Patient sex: M
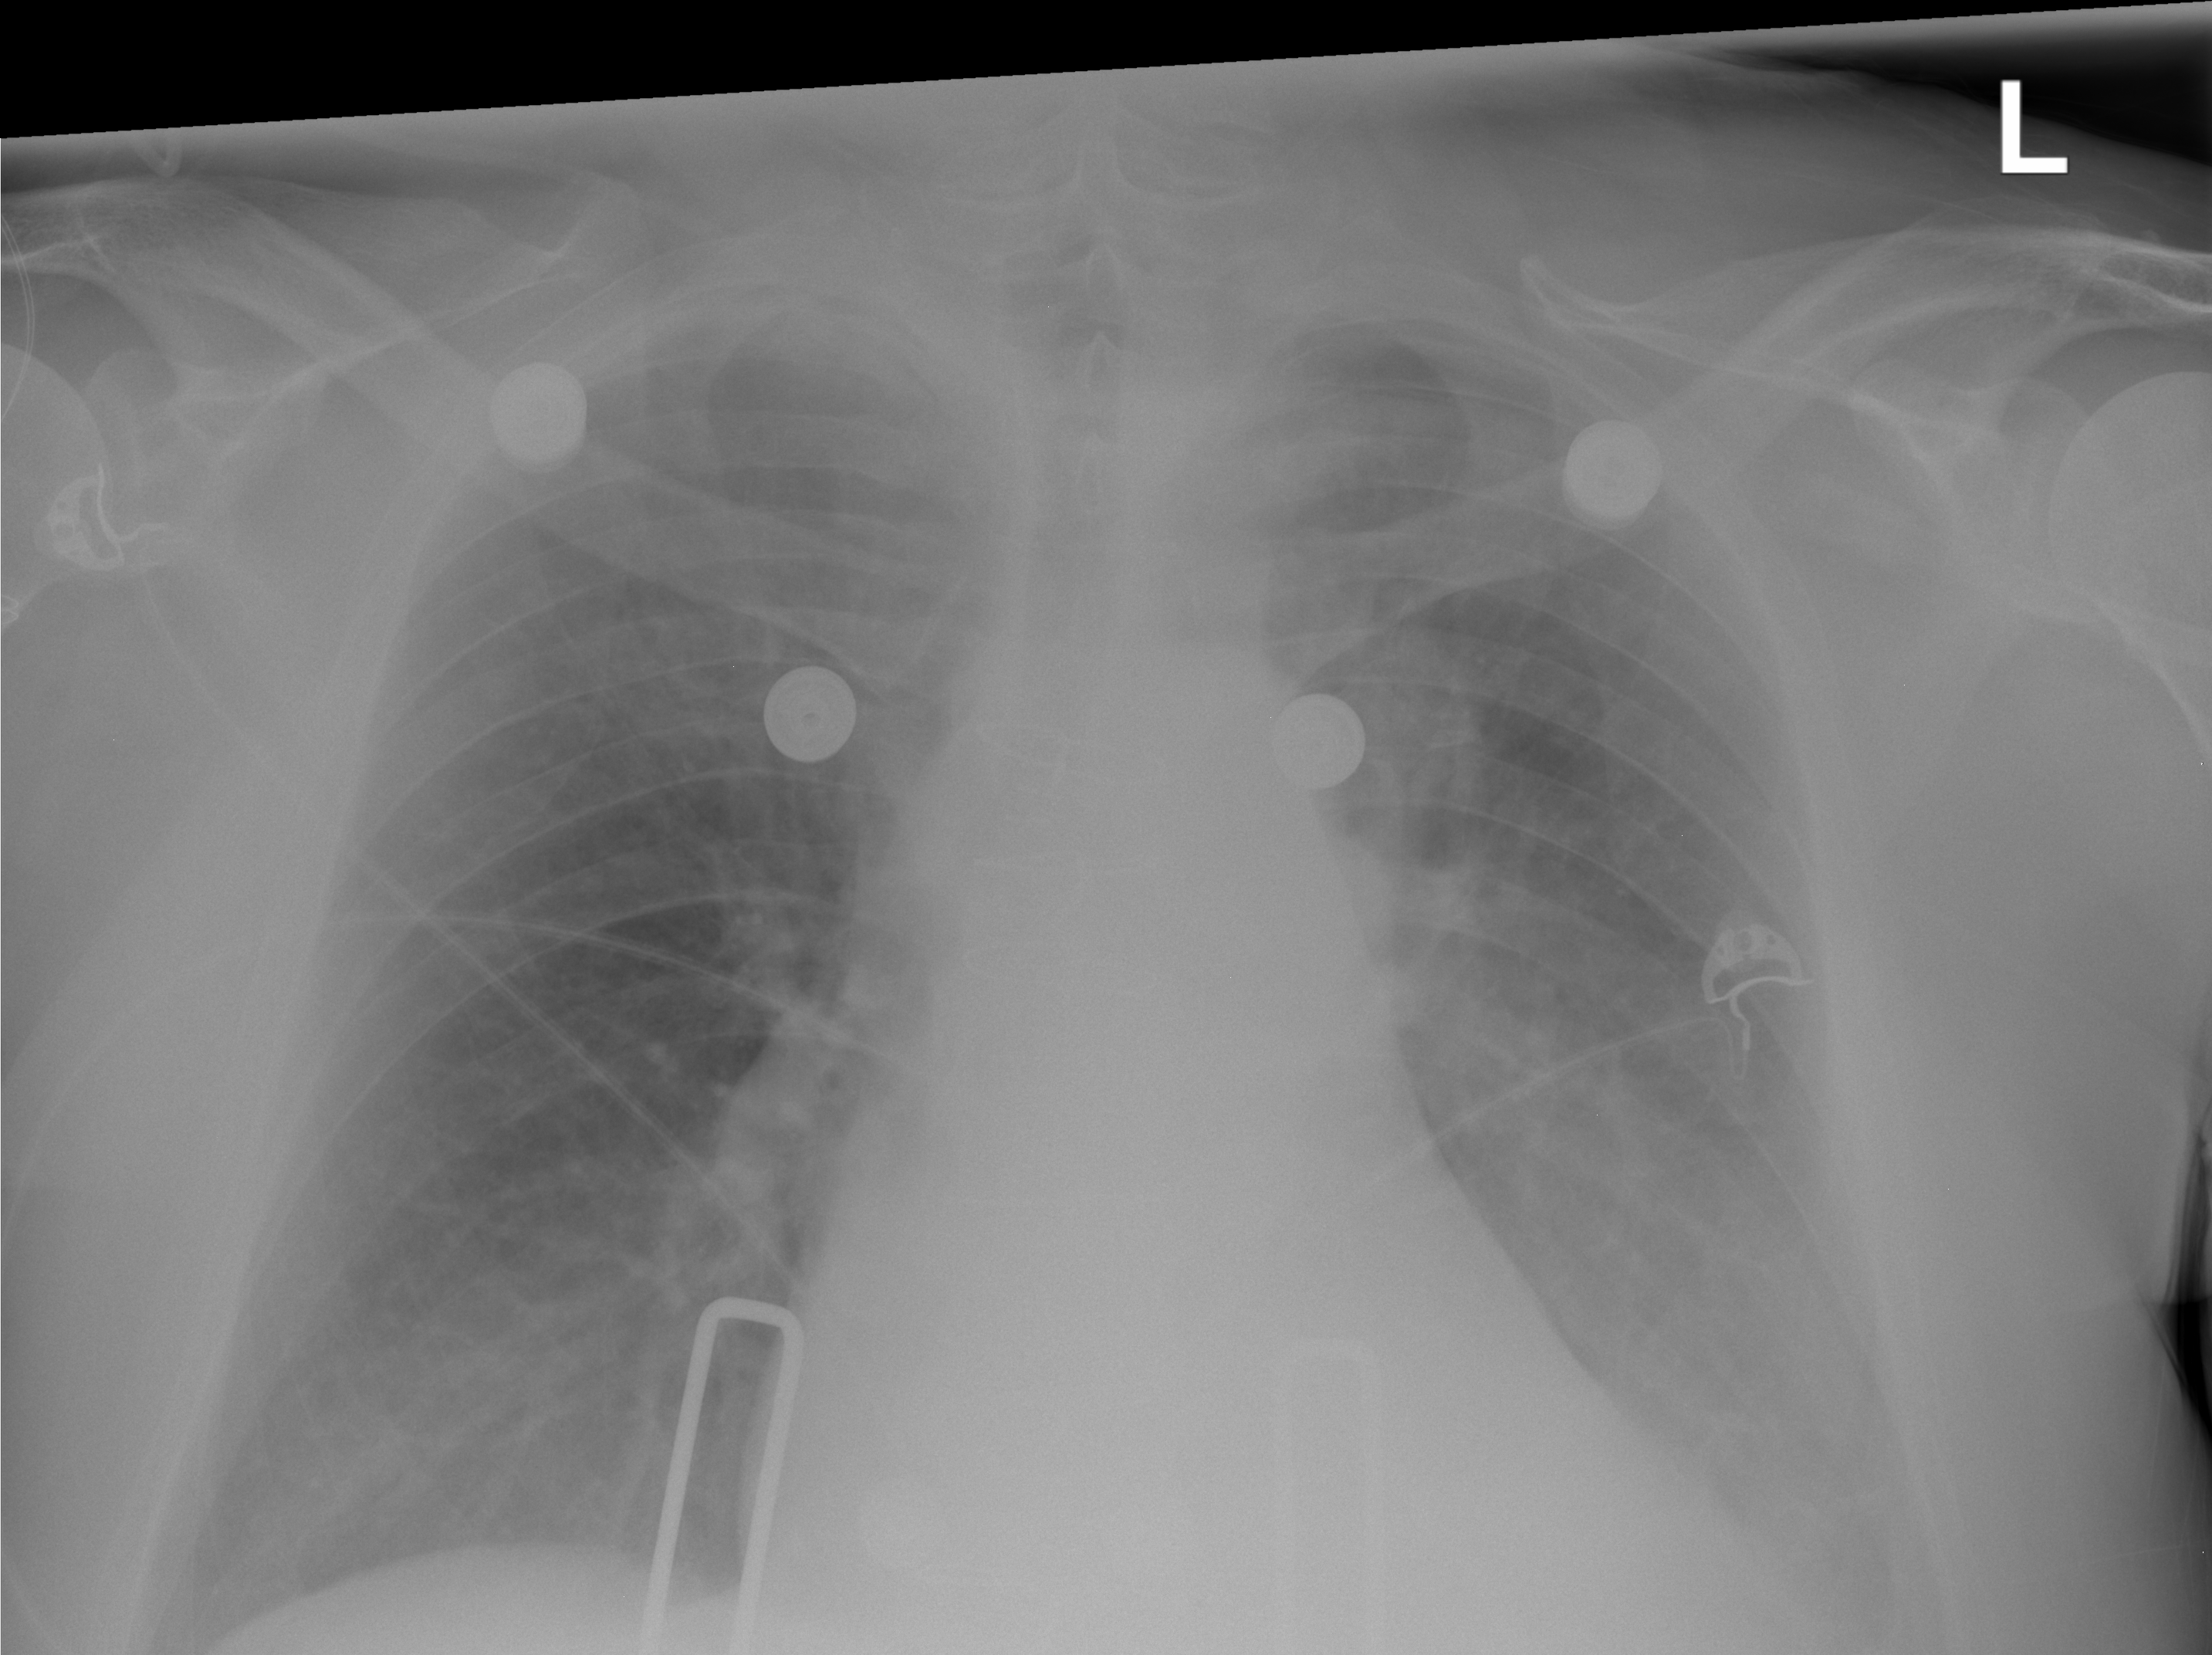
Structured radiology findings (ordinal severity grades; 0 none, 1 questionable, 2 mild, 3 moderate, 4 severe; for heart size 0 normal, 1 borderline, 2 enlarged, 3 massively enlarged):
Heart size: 1
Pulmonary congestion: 0
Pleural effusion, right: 0
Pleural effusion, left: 2
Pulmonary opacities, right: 0
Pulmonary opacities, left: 0
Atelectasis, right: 0
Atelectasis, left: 2